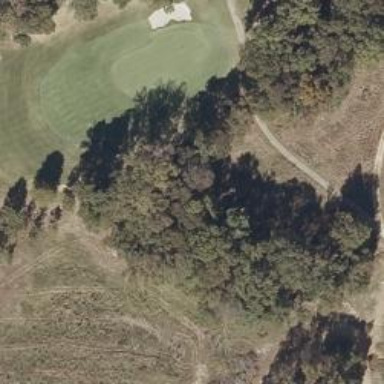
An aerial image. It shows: Area with grass used as rough in golf course.